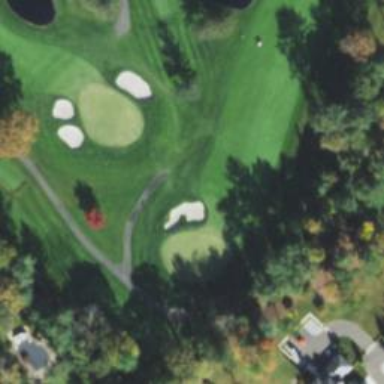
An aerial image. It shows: Path for both roads and golfers.